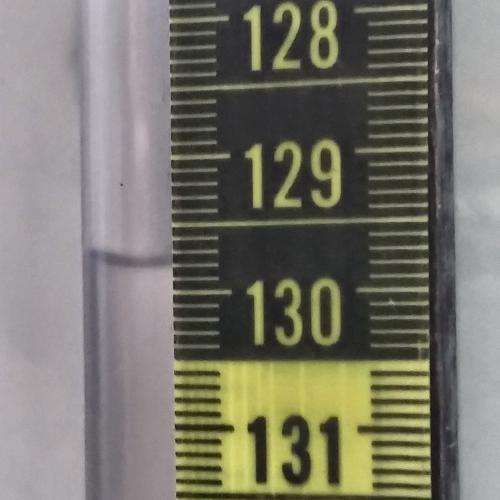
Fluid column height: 129.8 cm